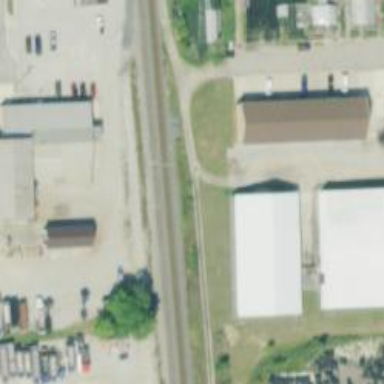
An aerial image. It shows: Railway siding with rails.